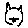
Label: cat